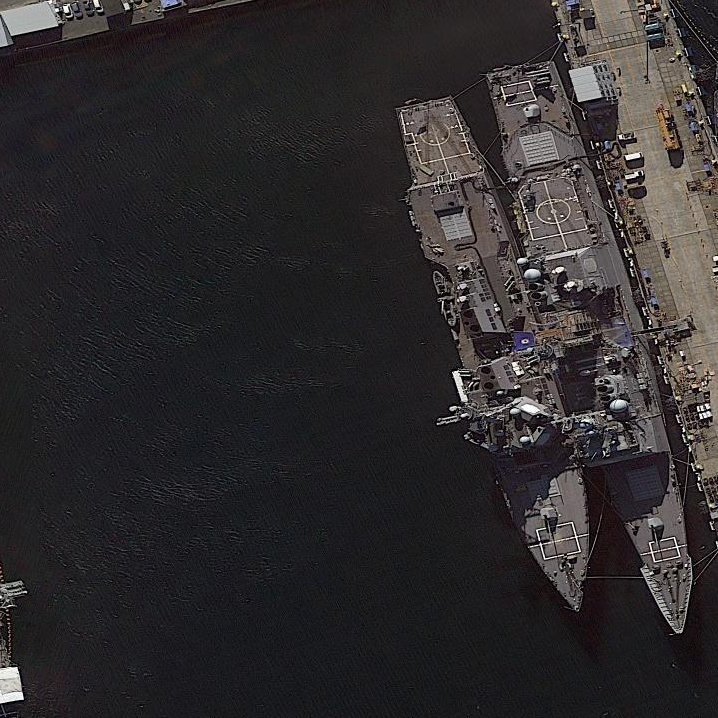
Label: destroyer